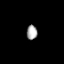
Tissue: lung
Cell type: Epithelial cells
Senescence score: 0.2396
Nuclear area (px): 153
Mean DAPI intensity: 166.928